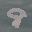
Label: 9